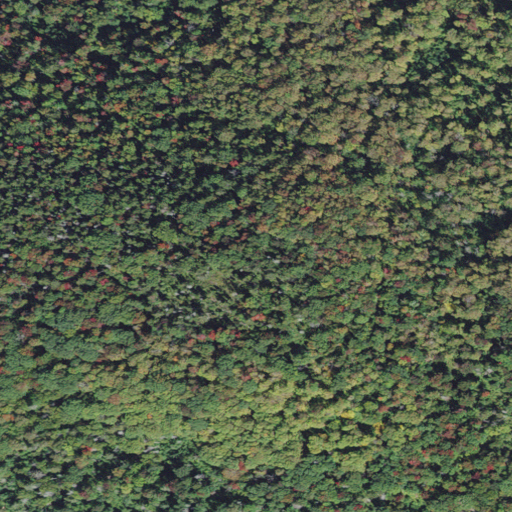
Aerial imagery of mountain in Vermont named Hurricane Hill containing deciduous forest, mixed forest, evergreen forest, and open development